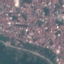
Land use / land cover class: Residential